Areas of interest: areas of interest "Parking Lot"
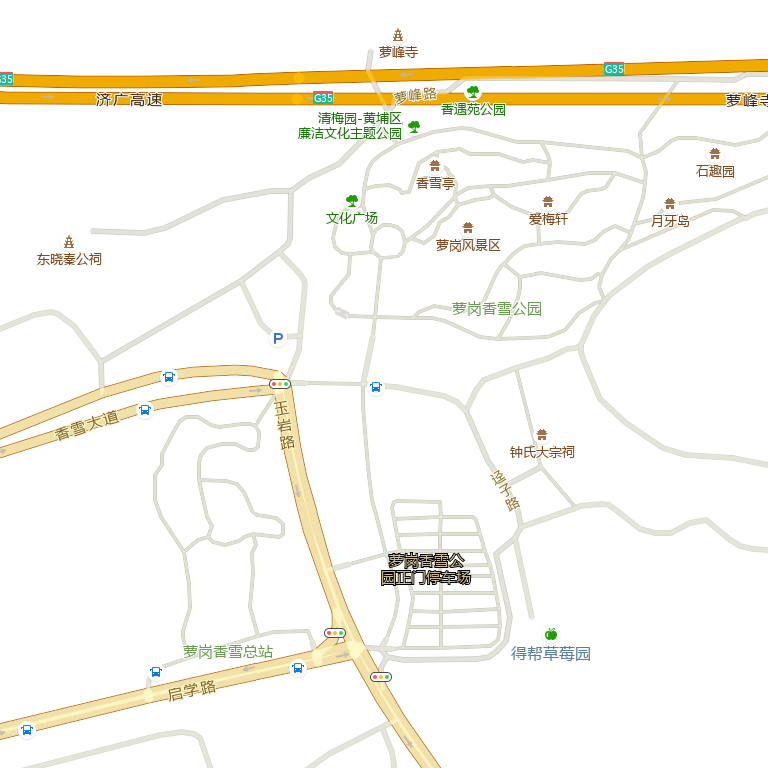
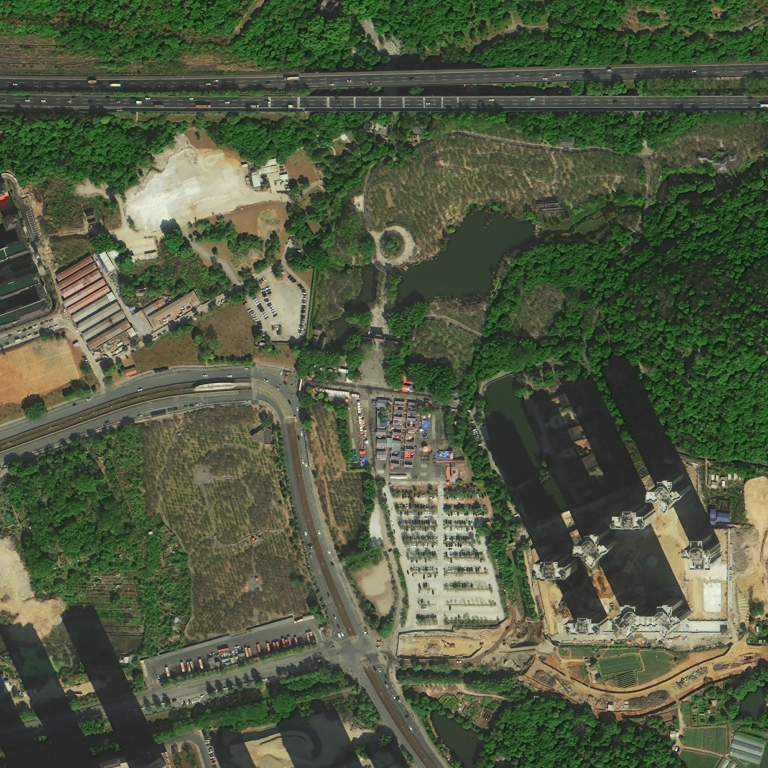